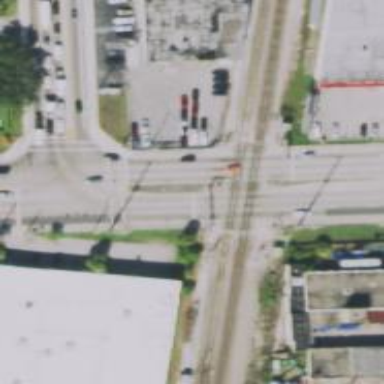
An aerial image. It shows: Level railway crossing with lights and barriers.